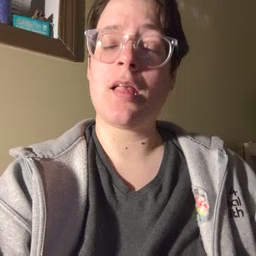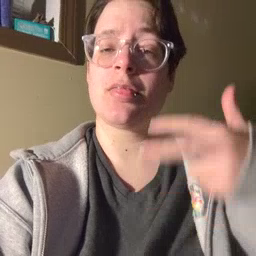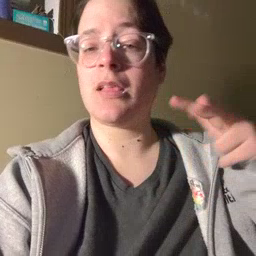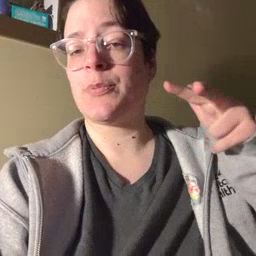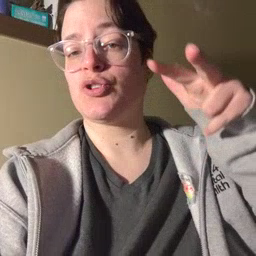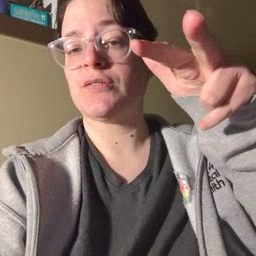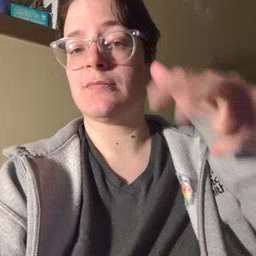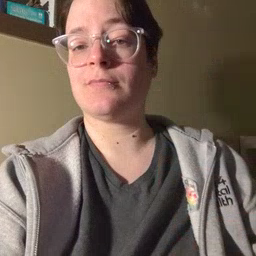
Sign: helicopter